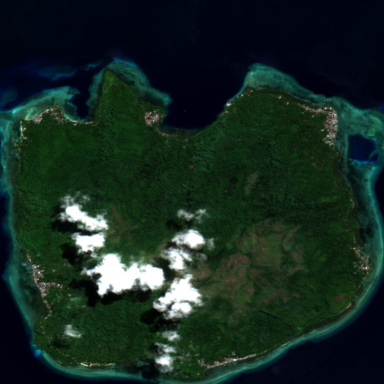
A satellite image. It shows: Island with natural coastline.